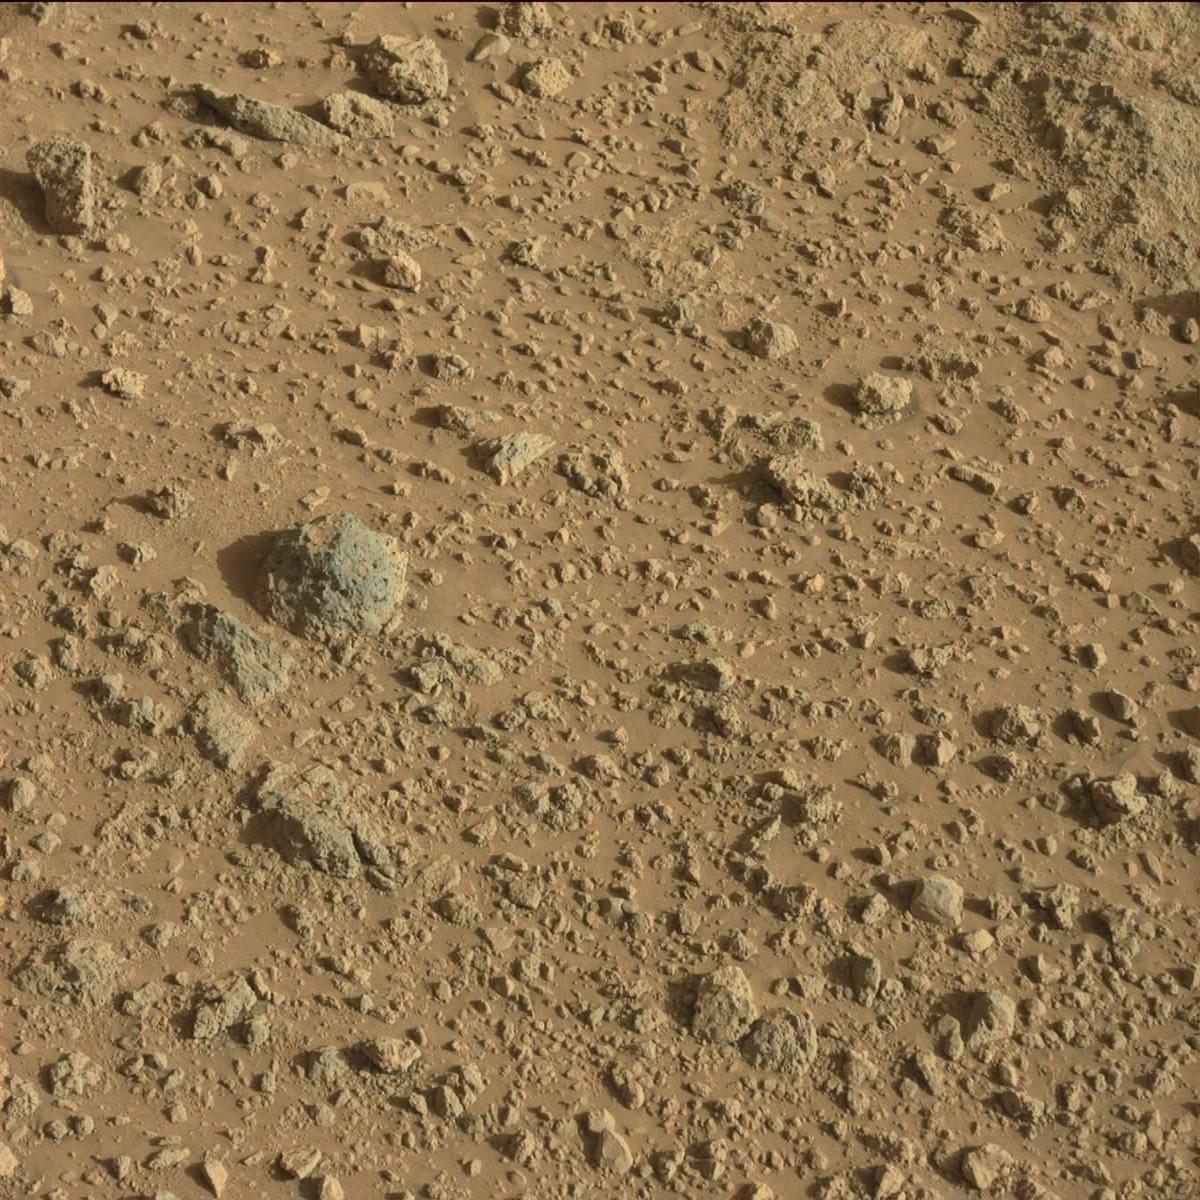
Terrain classes present: Bedrock, Sand / Soil